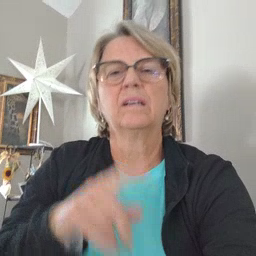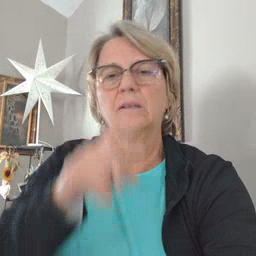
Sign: sticky